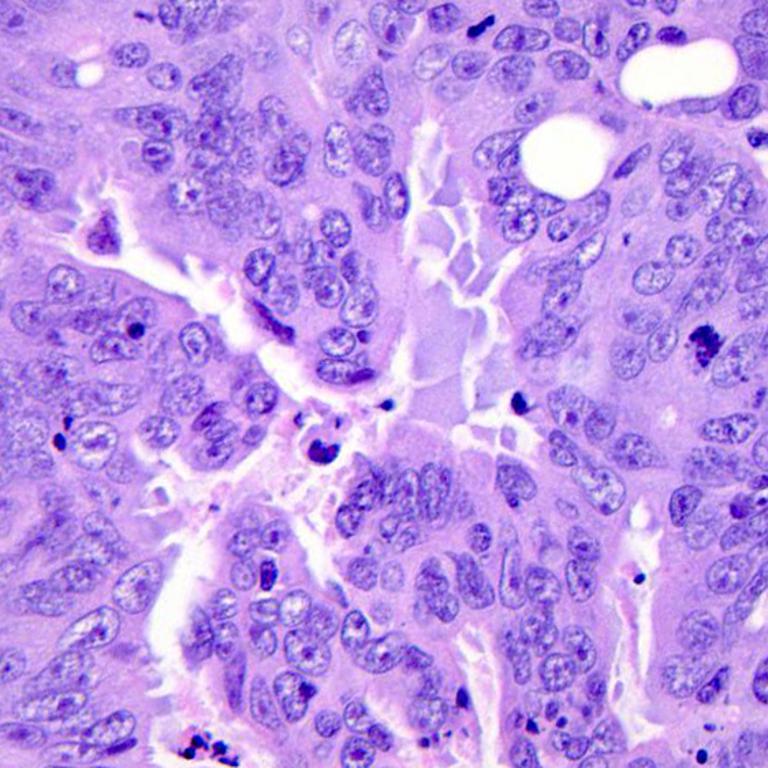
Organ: colon
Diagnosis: adenocarcinomas